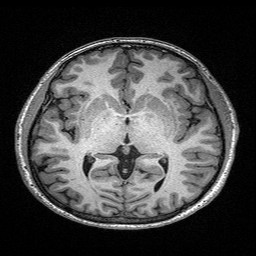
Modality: T1w
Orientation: coronal
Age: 28
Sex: male
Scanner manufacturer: siemens
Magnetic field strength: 3 T
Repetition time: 2.4 s
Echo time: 0.03 s